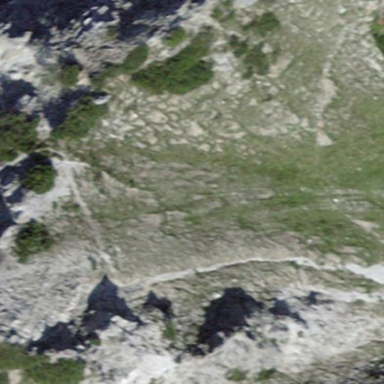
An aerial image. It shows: Landscape of bare rock.